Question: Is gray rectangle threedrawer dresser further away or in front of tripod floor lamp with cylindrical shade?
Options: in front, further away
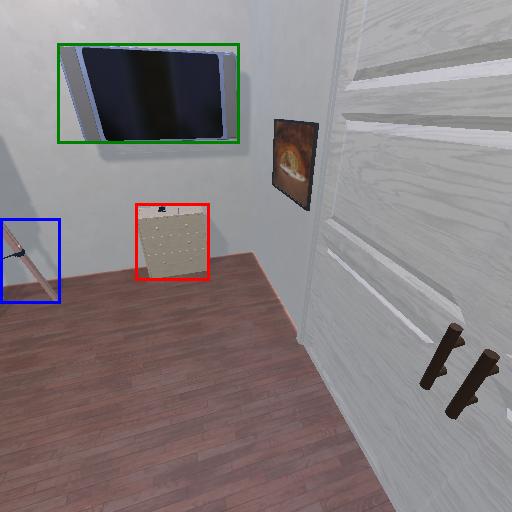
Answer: in front